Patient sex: F
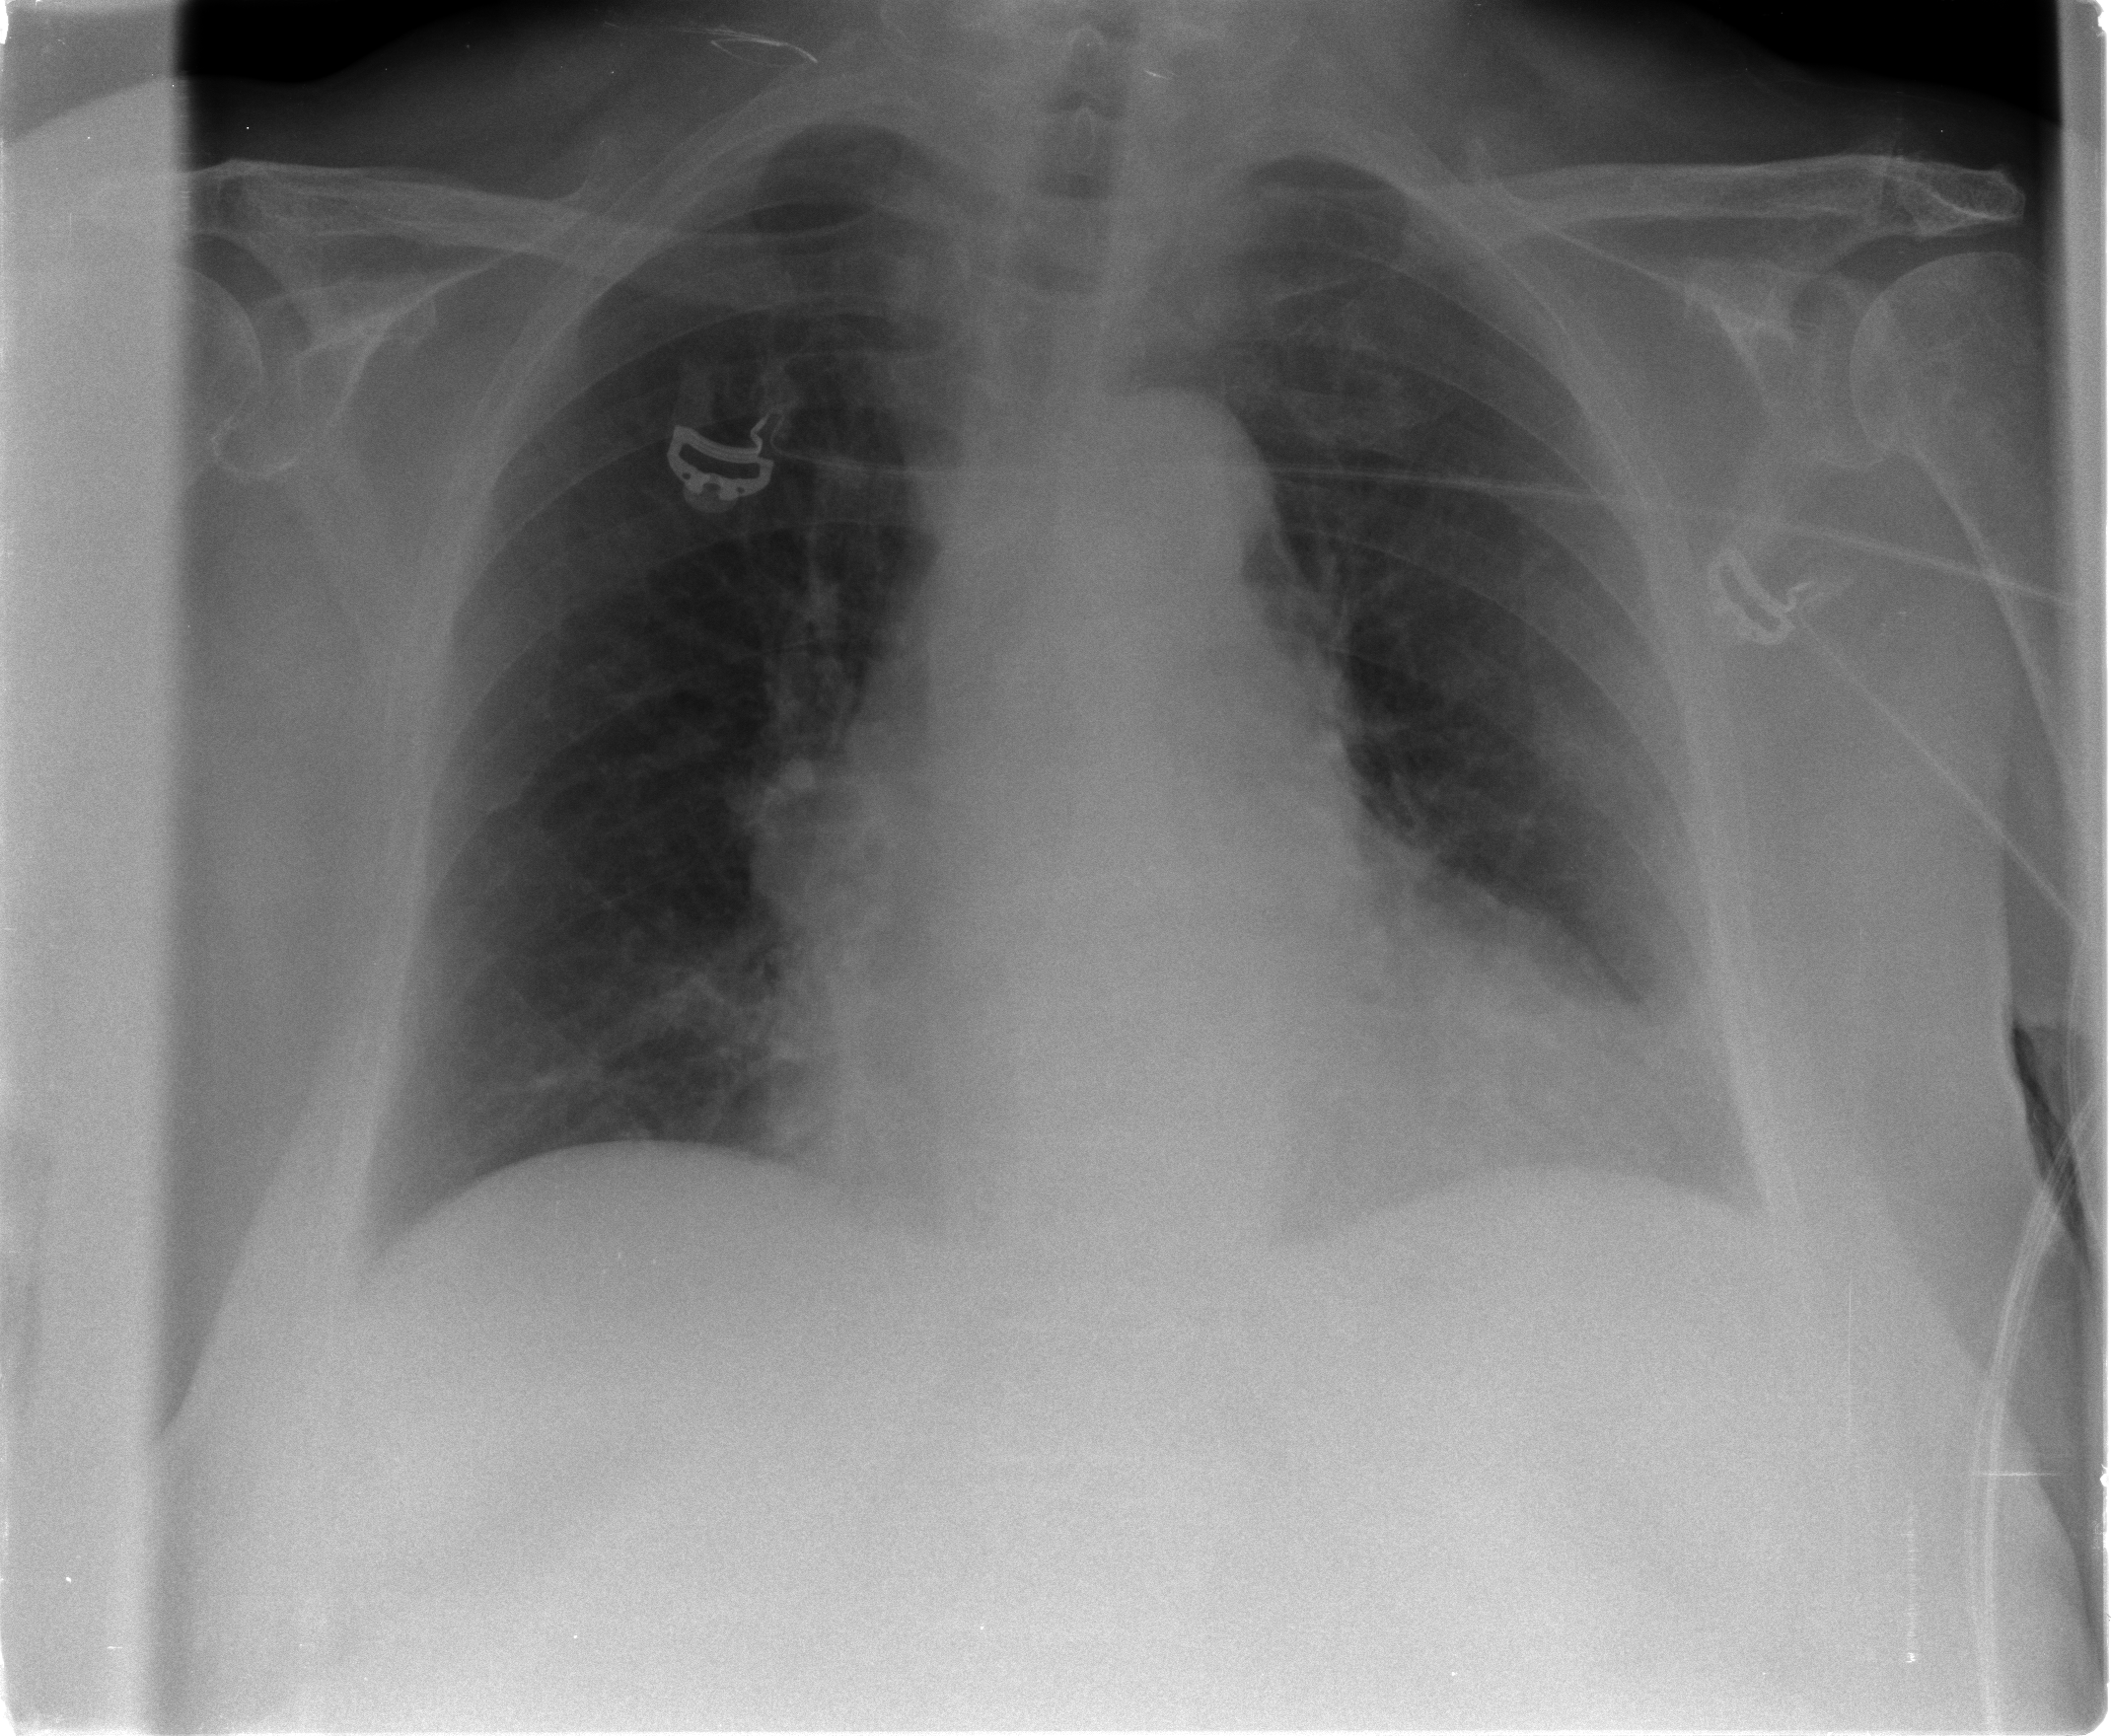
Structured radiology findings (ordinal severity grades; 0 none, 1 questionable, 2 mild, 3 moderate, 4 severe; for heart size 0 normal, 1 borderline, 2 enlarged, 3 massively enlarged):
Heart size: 2
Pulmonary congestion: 0
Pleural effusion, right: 0
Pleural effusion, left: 1
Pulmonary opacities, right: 0
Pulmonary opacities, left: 0
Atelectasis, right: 0
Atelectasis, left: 1